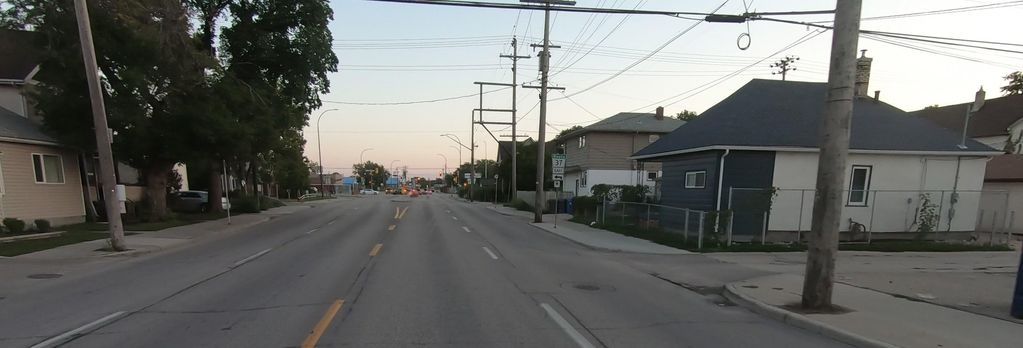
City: winnipeg